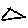
Label: triangle